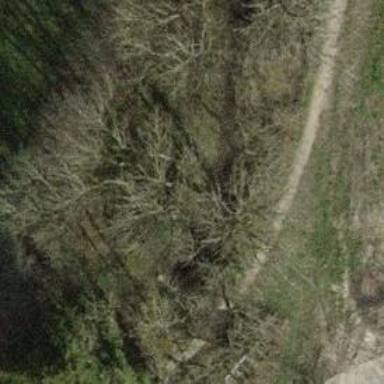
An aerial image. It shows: Dirt path.